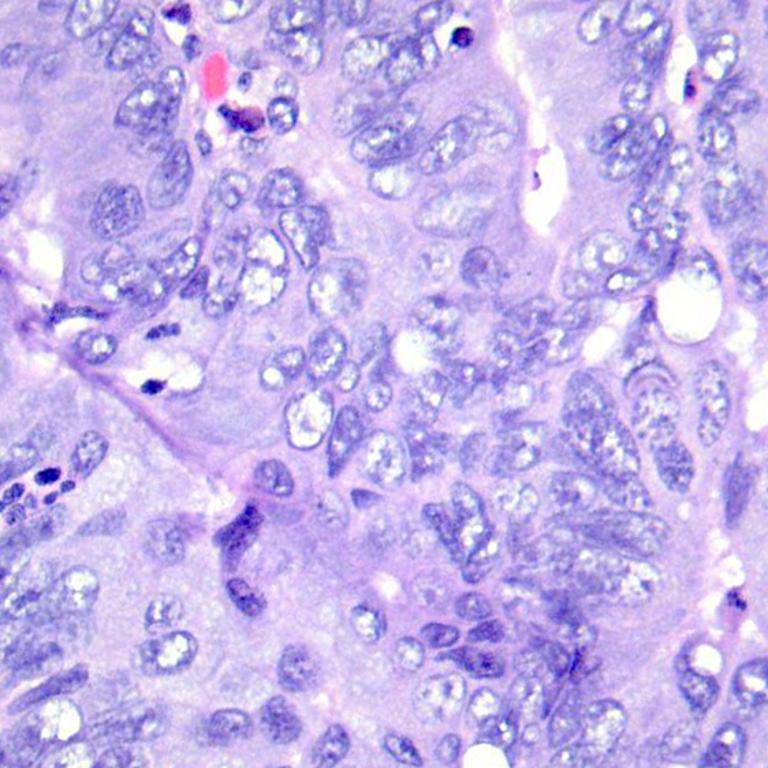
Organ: colon
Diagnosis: adenocarcinomas